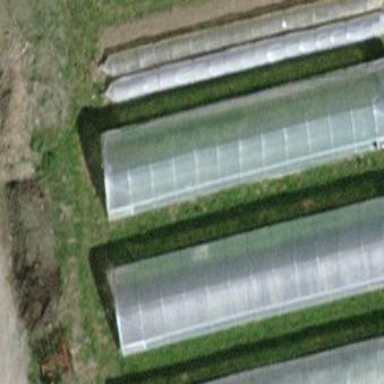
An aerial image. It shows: Greenhouse.